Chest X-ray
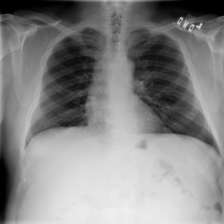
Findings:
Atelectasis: positive
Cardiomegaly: negative
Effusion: negative
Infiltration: negative
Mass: negative
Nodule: negative
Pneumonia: negative
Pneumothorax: negative
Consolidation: negative
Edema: negative
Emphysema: negative
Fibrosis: negative
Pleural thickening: negative
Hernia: negative